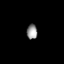
Tissue: lung
Cell type: Fibroblasts
Senescence score: 0.5774
Nuclear area (px): 158
Mean DAPI intensity: 143.93